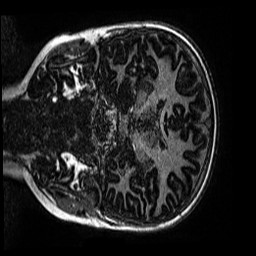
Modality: MP2RAGE
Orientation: coronal
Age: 9
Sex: female
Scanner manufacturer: siemens
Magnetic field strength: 3 T
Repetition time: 4 s
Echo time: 0.00299 s